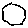
Label: hexagon